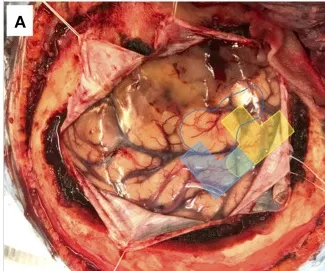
5 channels in the superior temporal gyrus and one channel in the middle temporal gyrus meaning the auditory (yellow) and Wernicke (blue) areas (A).
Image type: medical_photograph (other_medical_photograph)